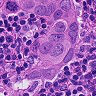
Metastatic tissue present: yes